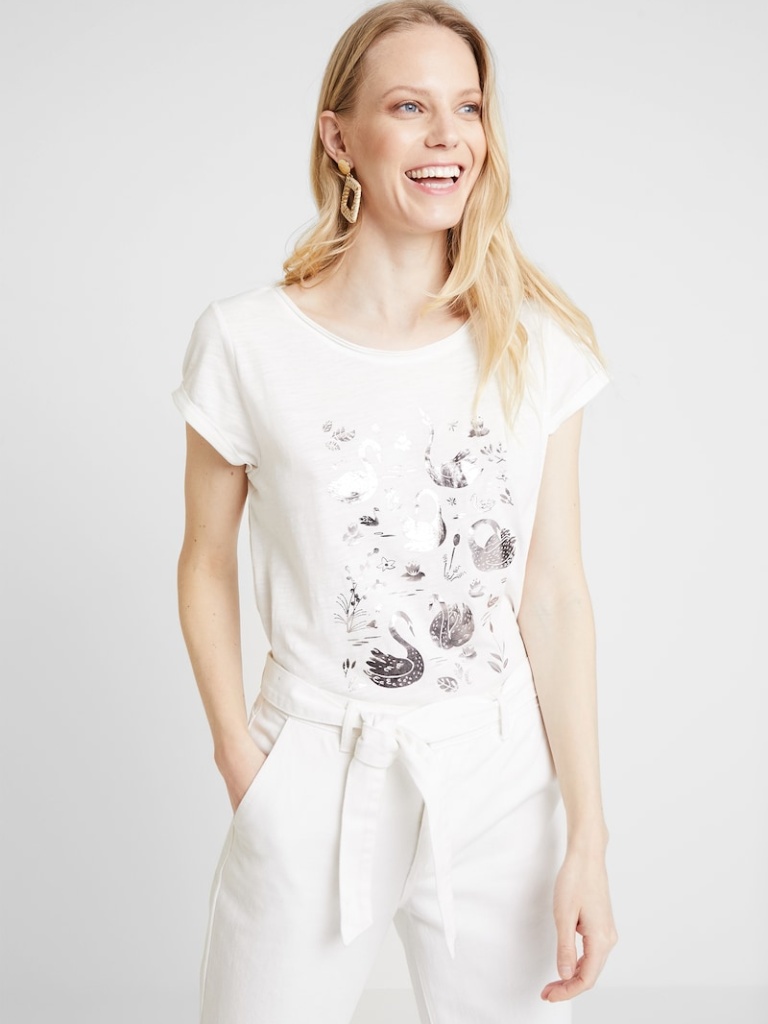
cotton relaxed short sleeve hip length Fully Tucked in crew t-shirt